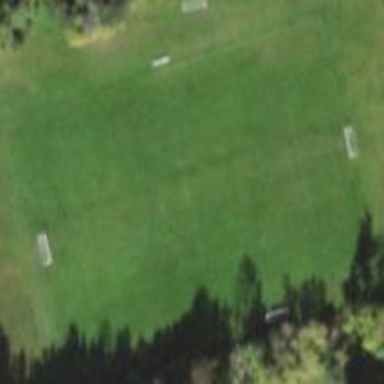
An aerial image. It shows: Soccer pitch designated for leisure and sports activities.